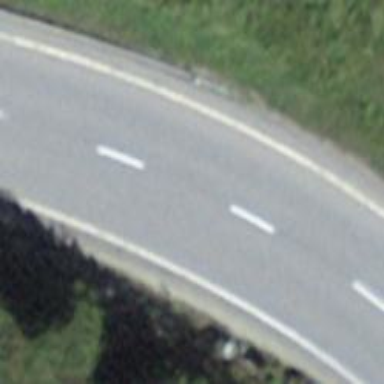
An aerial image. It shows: Asphalt road classified as primary highway.